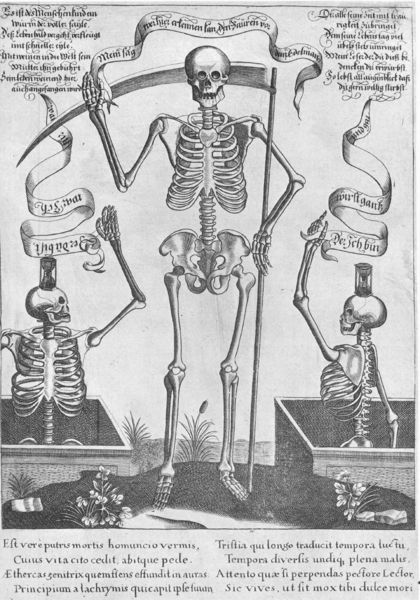
Titel: Es ist des Menschenkind ein wurm
Künstler: Cornelius Schonaeus
Standort: Wolfenbüttel
Institution: Herzog August Bibliothek
Schlagwörter: wasser, blume, blumen, zeichnung, blüten, gras, arm, band, mensch, schädel, tod, tot, erde, hügel, drei, blatt, pflanze, pflanzen, bein, schrift, fahne, inschrift, knochen, buch, druck, illustration, text, friedhof, skelett, sarg, grab, gräber, mittelalter, stundenglas, zeit, bänder, kupferstich, spruch, flugblatt, sense, banderole, gerippe, latein, spruchband, warnung, schriftband, skelette, särge, sprüche, sensenmann, sanduhr, totentanz, binse, knochenmann, gevatter, belehrung, sanse